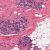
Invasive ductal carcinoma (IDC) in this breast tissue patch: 0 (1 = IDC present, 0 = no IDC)